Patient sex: M
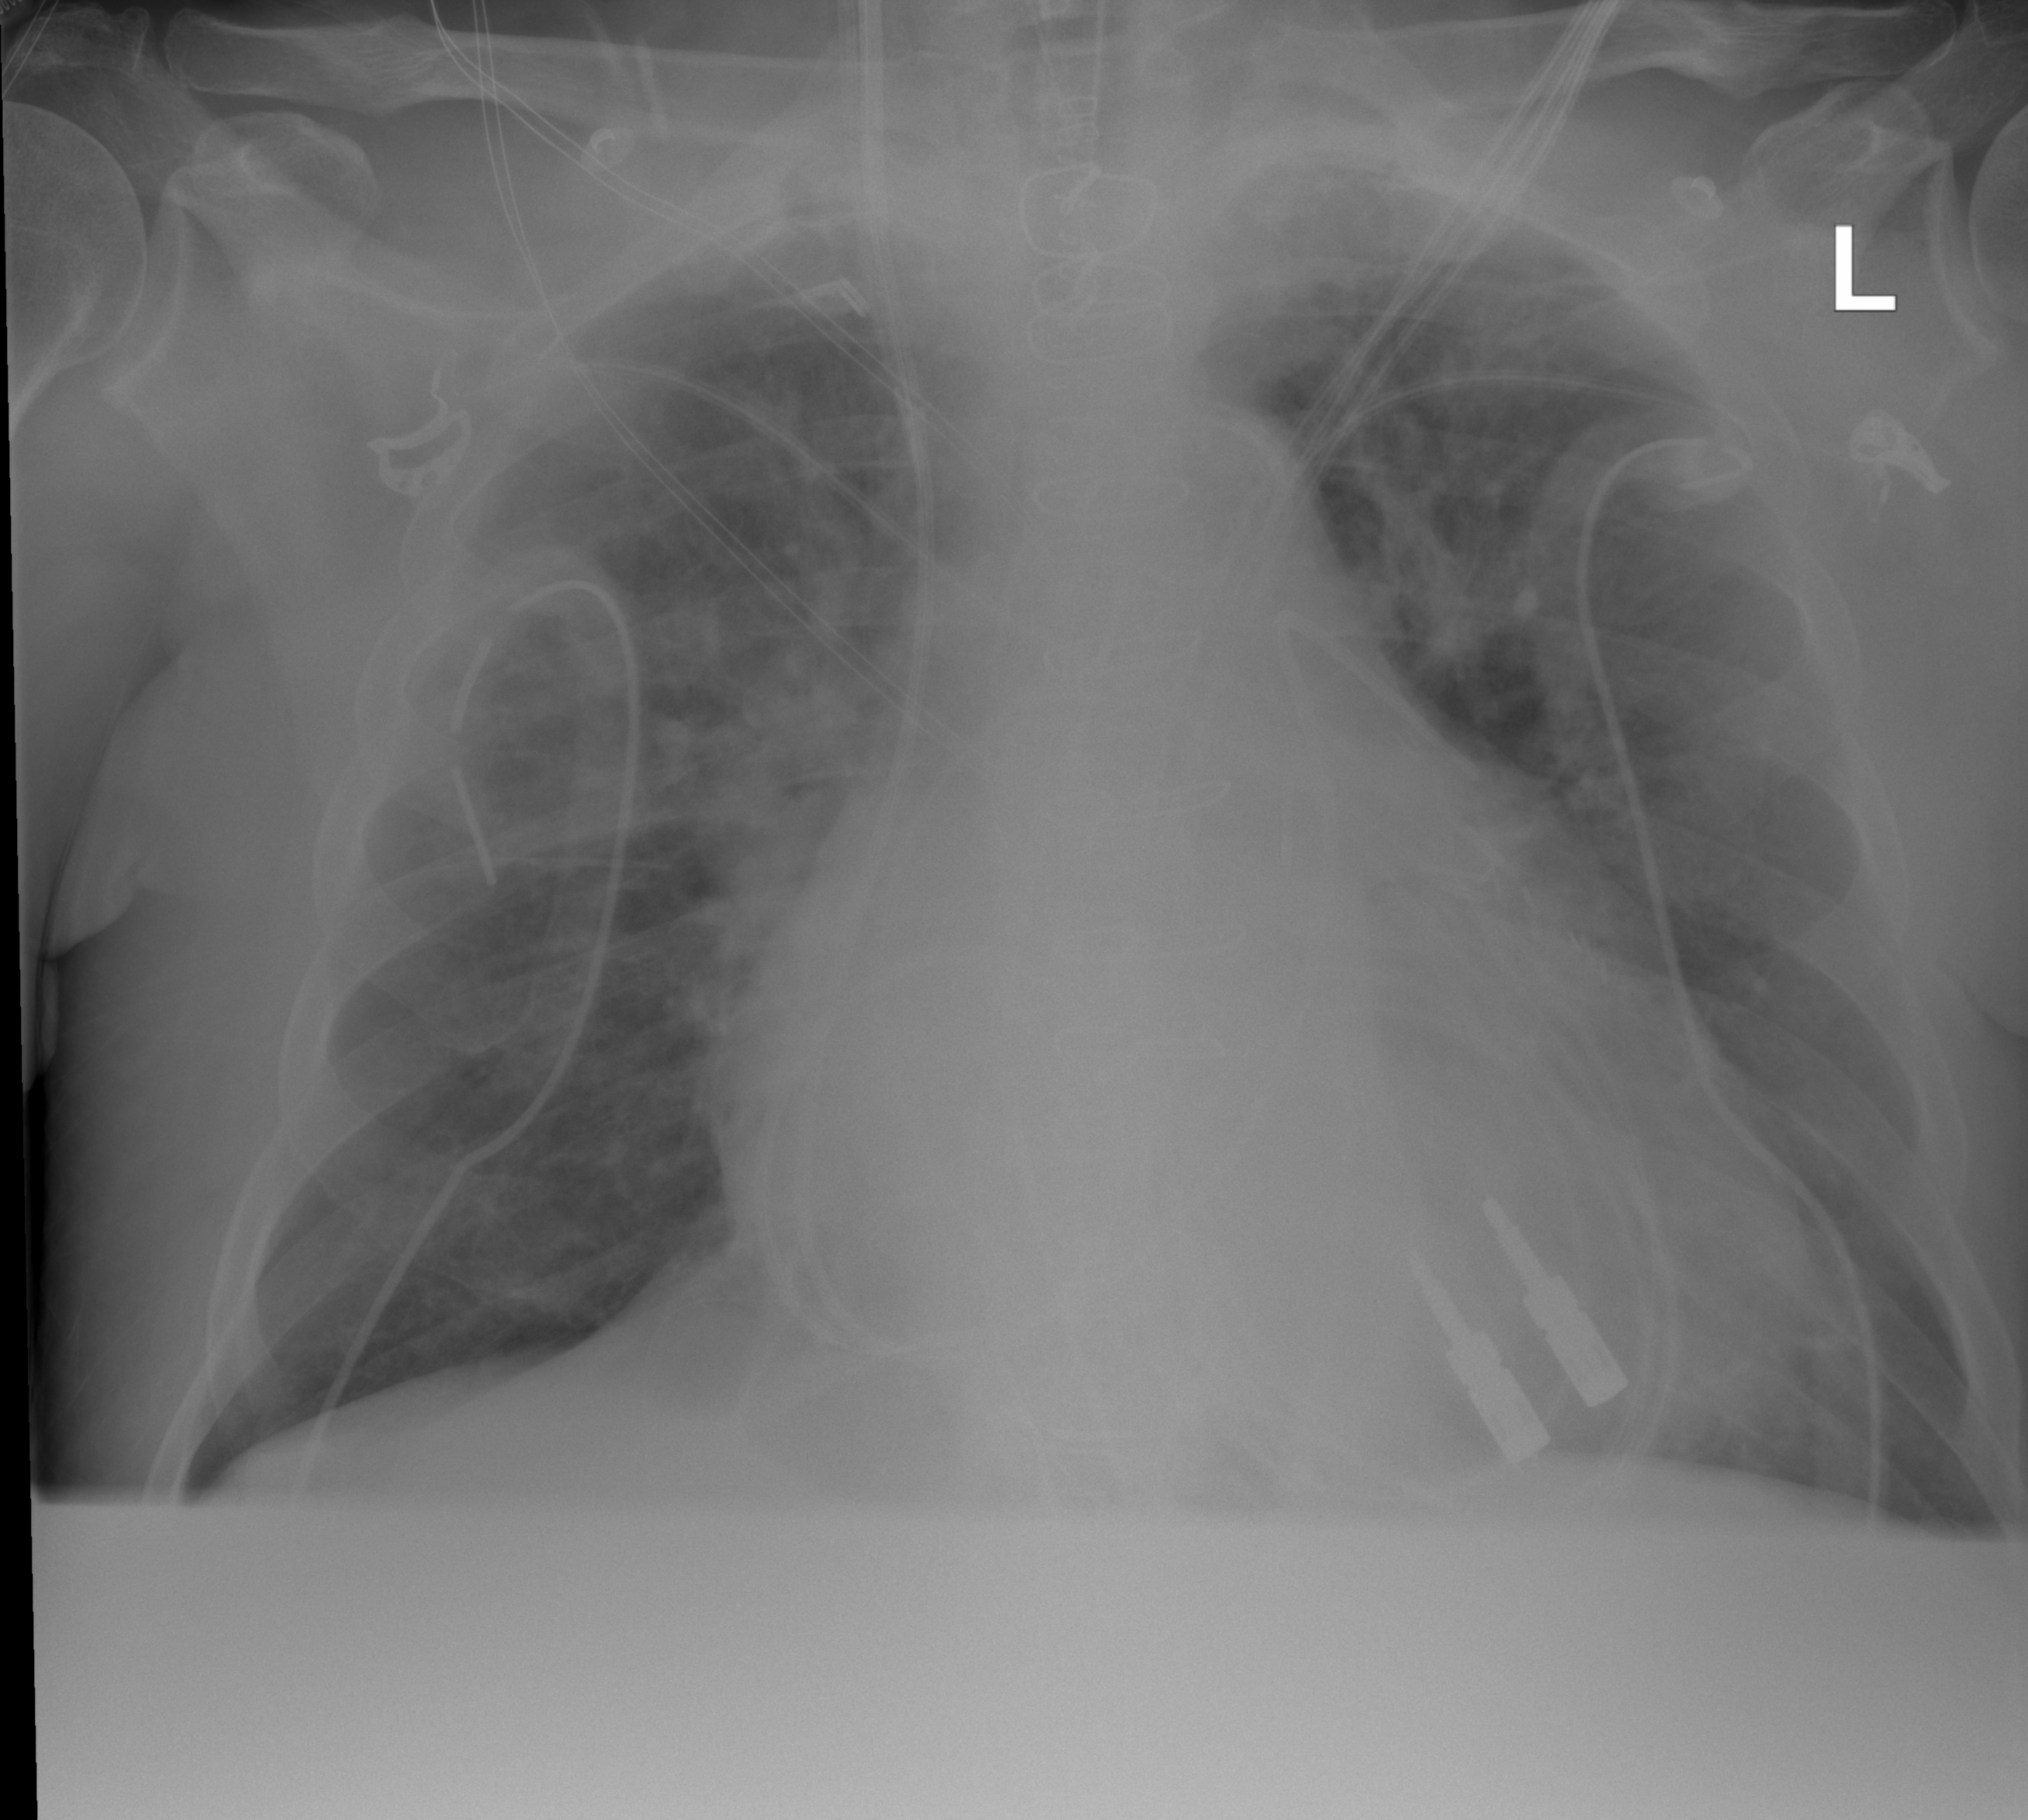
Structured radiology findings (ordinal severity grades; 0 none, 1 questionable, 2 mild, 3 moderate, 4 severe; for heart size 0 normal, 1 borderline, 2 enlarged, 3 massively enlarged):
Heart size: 3
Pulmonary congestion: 2
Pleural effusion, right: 0
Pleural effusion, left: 0
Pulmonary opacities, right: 0
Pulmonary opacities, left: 0
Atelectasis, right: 0
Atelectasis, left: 0